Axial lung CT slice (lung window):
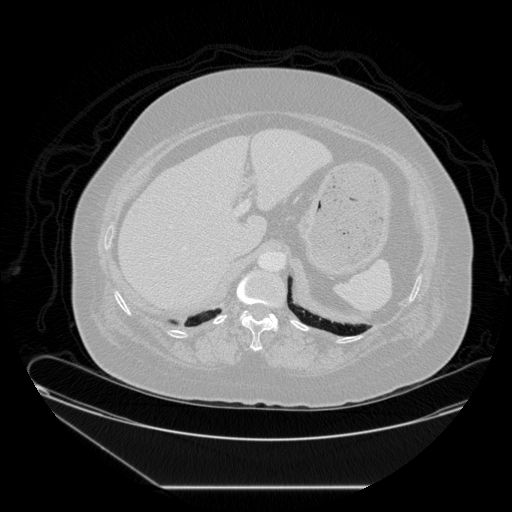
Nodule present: no